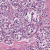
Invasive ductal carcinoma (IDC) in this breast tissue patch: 1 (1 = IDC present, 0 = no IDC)